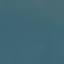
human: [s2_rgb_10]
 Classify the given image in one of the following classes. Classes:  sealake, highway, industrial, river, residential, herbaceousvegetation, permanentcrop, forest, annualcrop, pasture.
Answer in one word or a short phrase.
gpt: SeaLake